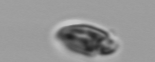
Label: Katodinium_or_Torodinium